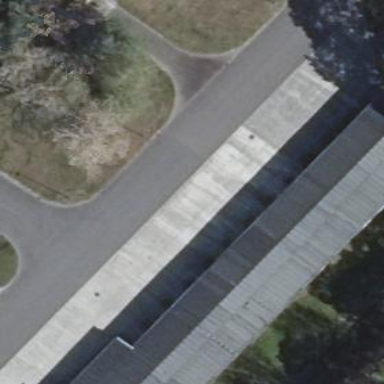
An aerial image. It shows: Group of garages.